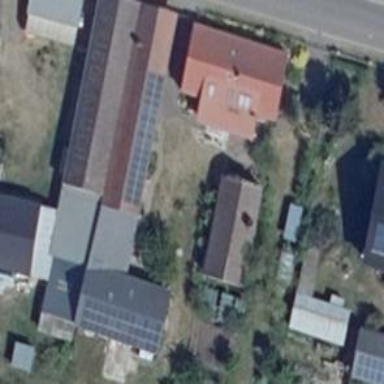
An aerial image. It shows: Small solar photovoltaic panel used as generator to produce electricity.